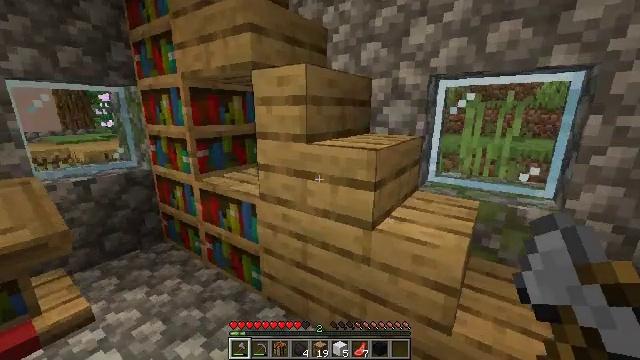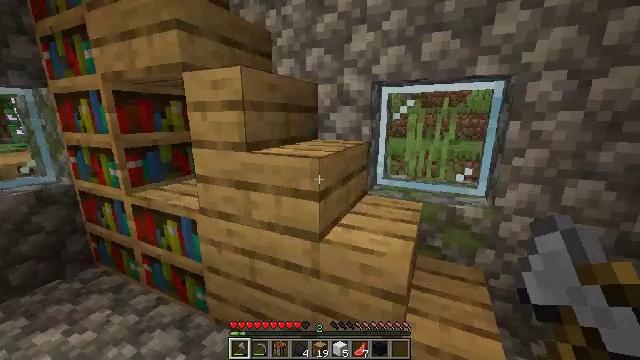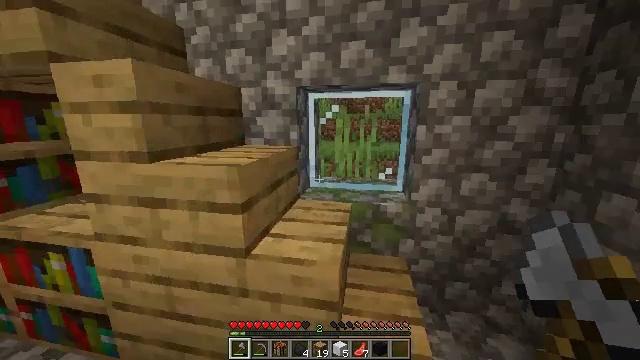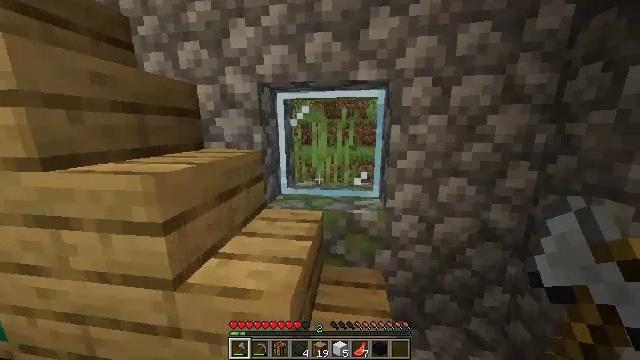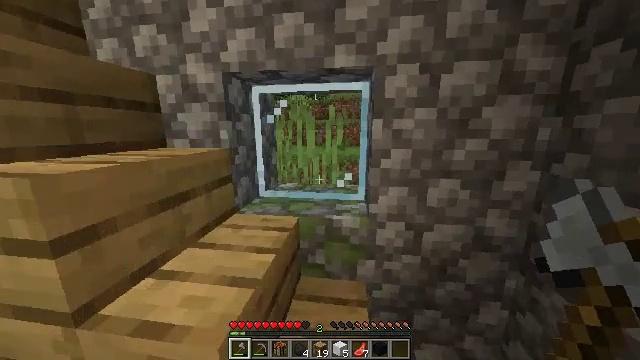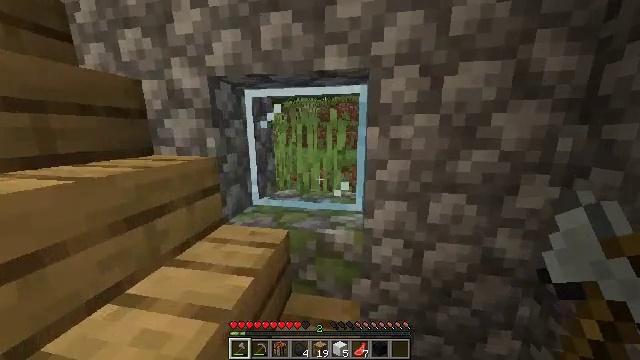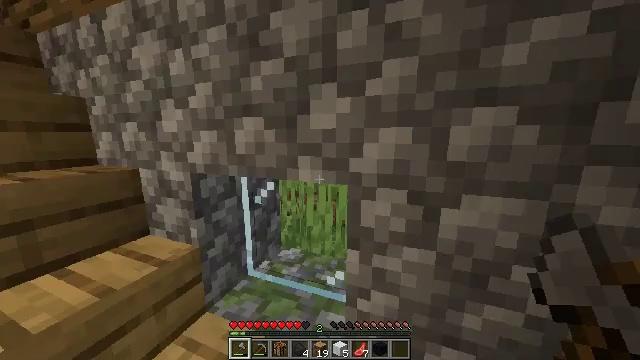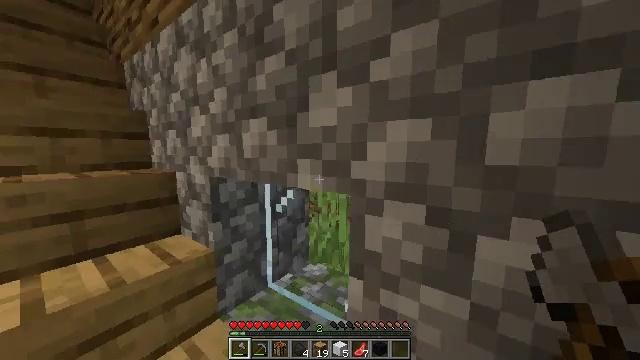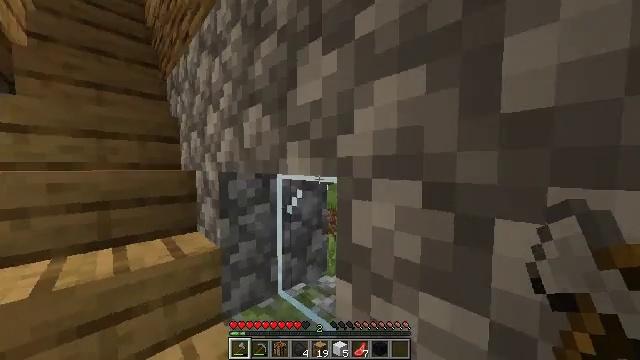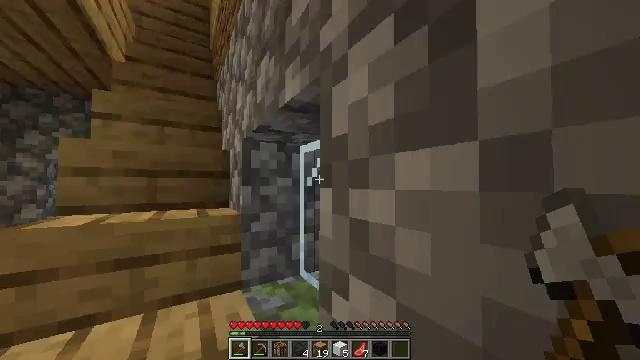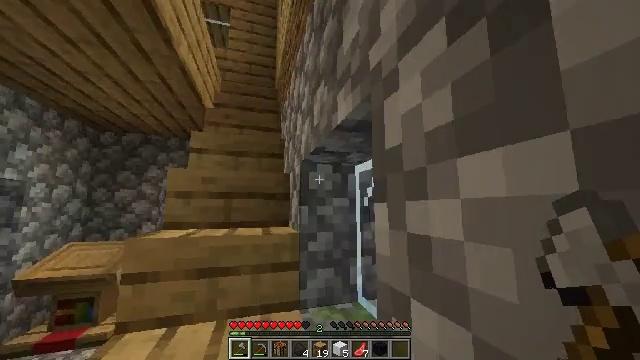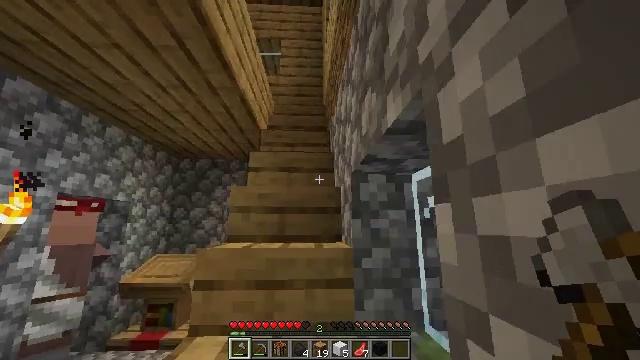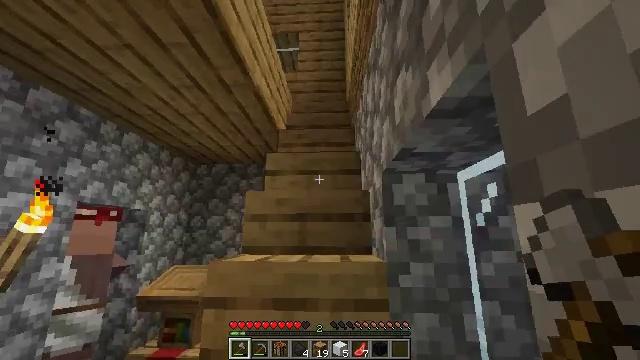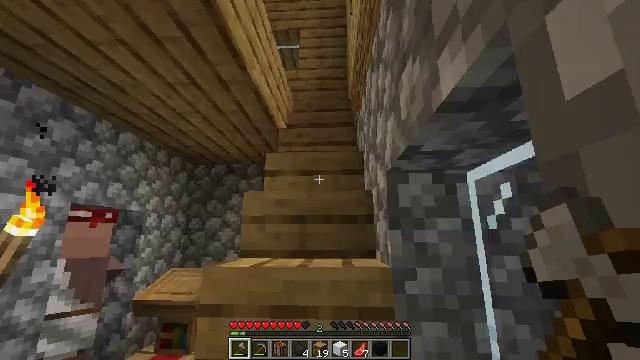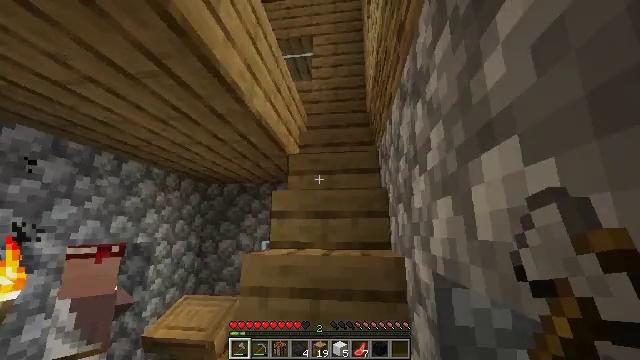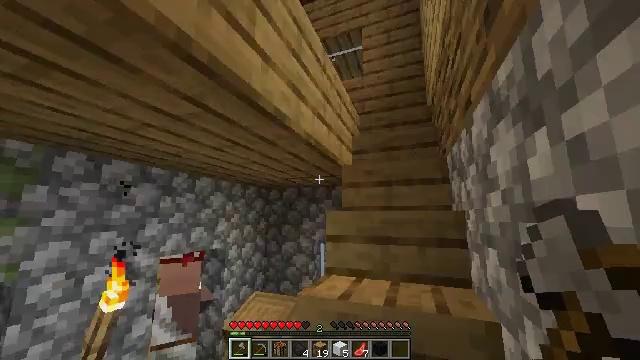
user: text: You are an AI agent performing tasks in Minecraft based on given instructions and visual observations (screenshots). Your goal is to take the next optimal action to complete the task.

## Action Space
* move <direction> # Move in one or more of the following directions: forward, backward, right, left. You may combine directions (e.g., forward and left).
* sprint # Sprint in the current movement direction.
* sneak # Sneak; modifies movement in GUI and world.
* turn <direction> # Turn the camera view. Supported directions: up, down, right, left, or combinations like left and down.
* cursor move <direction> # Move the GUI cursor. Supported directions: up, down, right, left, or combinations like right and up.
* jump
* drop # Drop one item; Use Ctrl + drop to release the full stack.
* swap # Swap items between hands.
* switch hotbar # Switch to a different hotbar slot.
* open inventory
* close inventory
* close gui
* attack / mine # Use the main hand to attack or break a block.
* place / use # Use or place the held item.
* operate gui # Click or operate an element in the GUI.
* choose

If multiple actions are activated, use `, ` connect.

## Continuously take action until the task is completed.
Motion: motion action
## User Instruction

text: Destroy the bookshelf.
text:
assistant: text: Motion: move forward and move right, sprint, turn right
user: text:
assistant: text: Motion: move forward and move right, sprint, turn right
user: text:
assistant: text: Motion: move forward and move right, sprint, turn right
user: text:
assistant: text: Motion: move forward and move right, sprint
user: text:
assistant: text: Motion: move forward and move right, turn left
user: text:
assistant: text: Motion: move forward and move right, turn left and up
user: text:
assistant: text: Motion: move forward and move right, turn left and up
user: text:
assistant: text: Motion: move forward and move right, turn left and up
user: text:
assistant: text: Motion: move forward and move right, sprint, turn left and up
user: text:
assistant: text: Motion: move forward and move right, sprint, turn left and up
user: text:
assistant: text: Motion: move forward and move right, sprint, turn left and up
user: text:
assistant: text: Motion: move forward, sprint, turn left and up
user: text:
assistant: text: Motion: move forward, sprint
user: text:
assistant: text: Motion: move forward, sprint, turn left
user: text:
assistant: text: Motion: move forward, sprint, turn left and down
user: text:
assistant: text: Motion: move forward and move right, sprint, turn left and down
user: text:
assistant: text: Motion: move forward and move right, turn left and down
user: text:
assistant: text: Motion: move right, turn left
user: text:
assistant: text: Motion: move right, turn left
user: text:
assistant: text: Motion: move back and move right, turn left
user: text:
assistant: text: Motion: move back and move right, turn left and down
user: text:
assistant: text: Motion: move back, turn left
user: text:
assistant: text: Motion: move back, turn left and down
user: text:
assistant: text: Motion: move back, turn left and down
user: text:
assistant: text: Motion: move back, turn left and down
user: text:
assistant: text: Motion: no_op
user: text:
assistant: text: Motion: turn right
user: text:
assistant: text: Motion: turn right
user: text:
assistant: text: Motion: move forward, turn right
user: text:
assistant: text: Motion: move forward, turn right and down